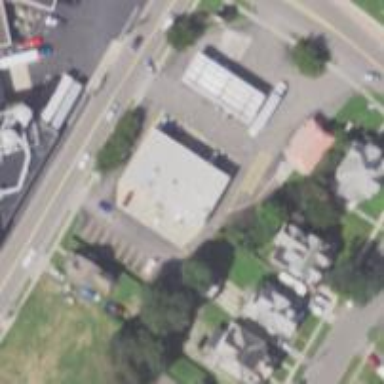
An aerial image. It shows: Convenience shop.